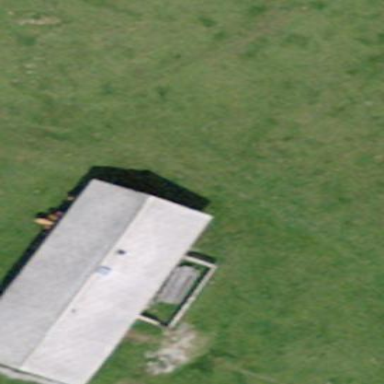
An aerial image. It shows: Farm auxiliary building.